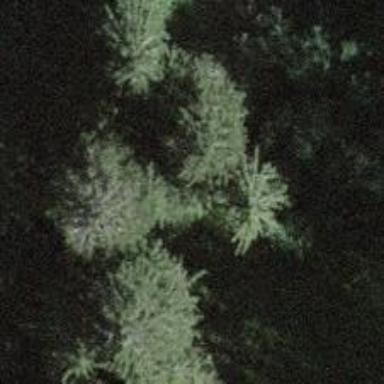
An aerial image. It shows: Forest area.